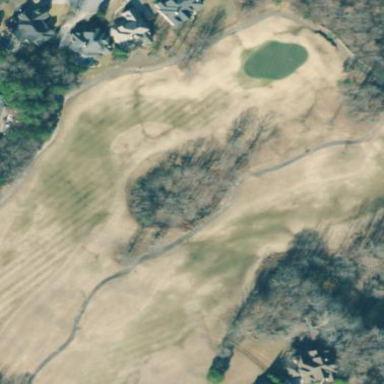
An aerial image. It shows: Golf tee.